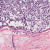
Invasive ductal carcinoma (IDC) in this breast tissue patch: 0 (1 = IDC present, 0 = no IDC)